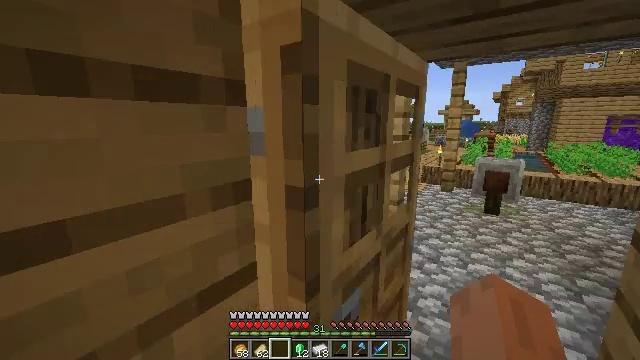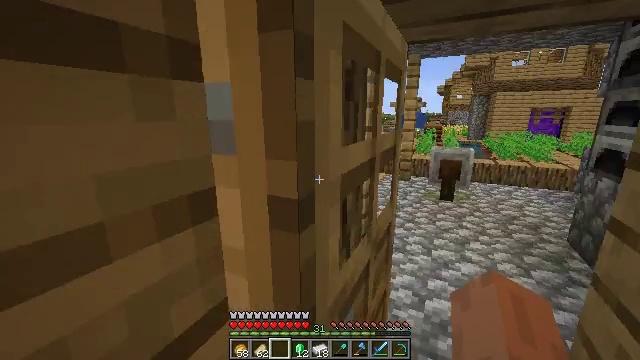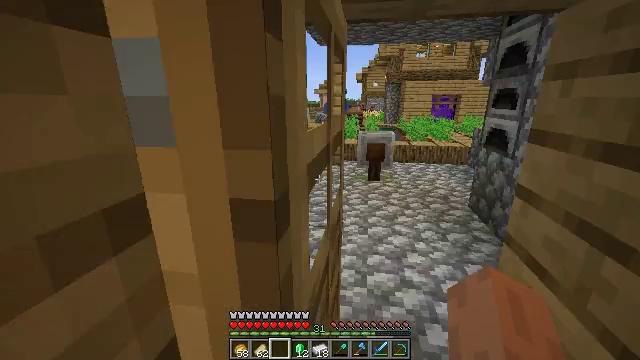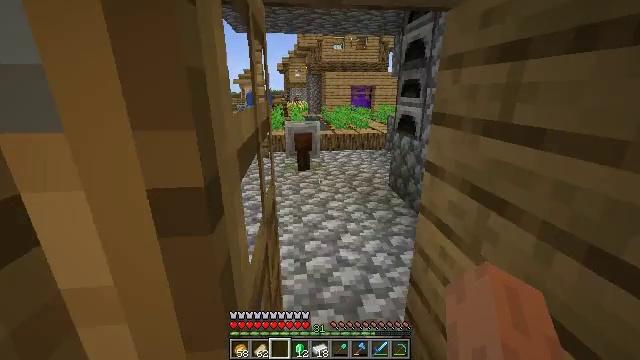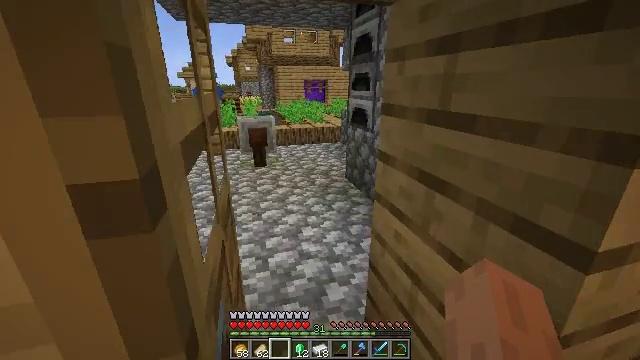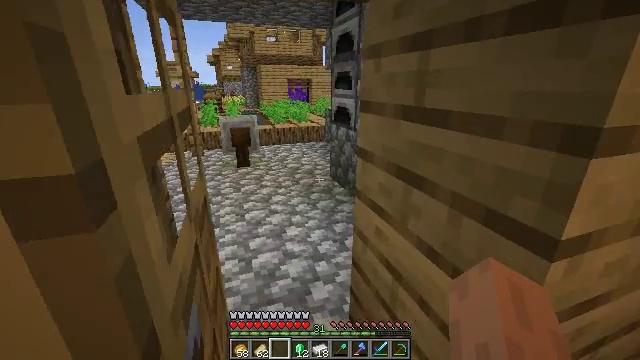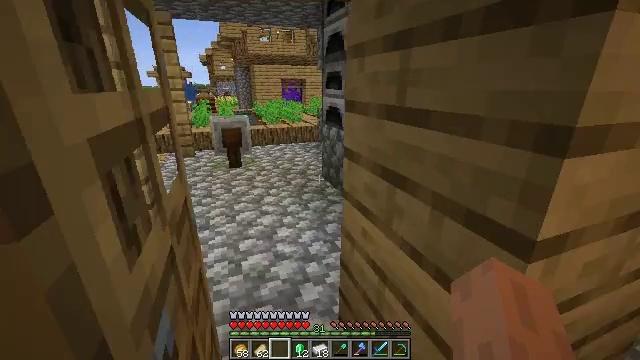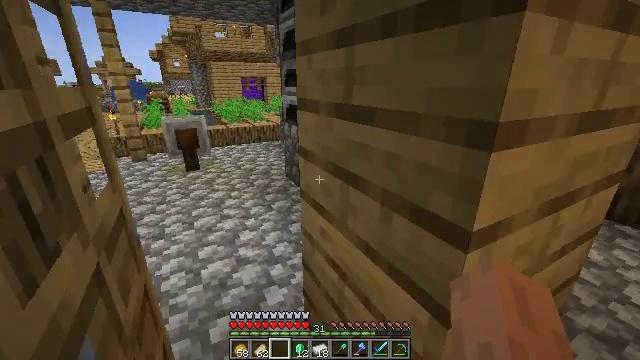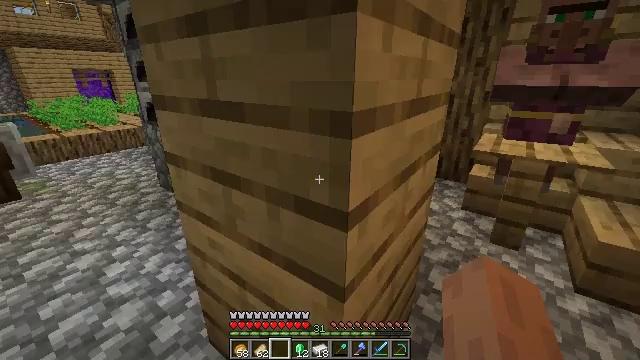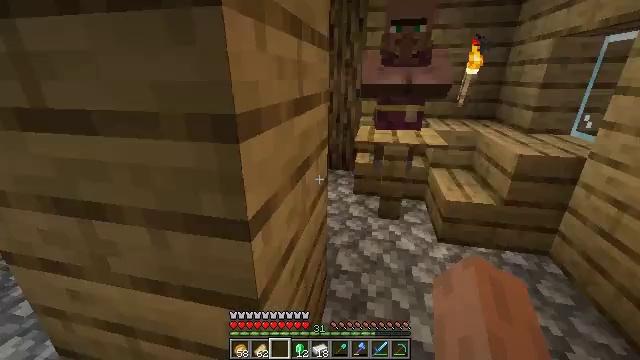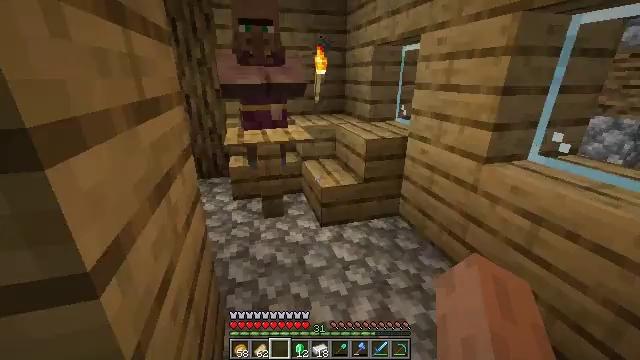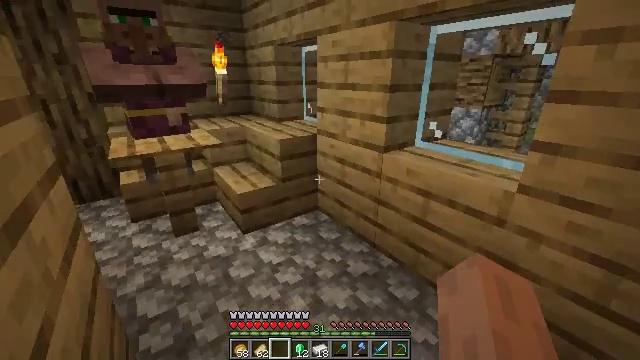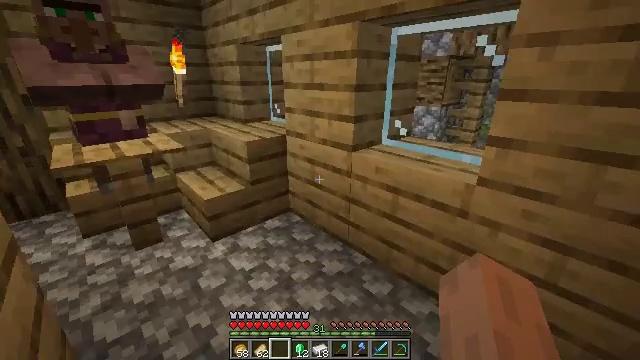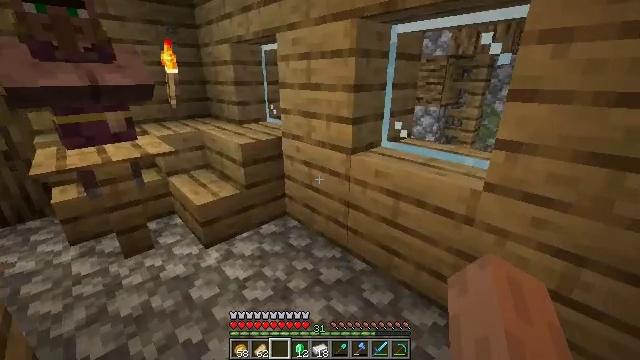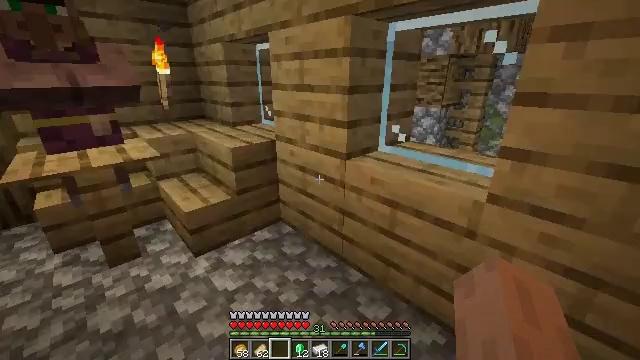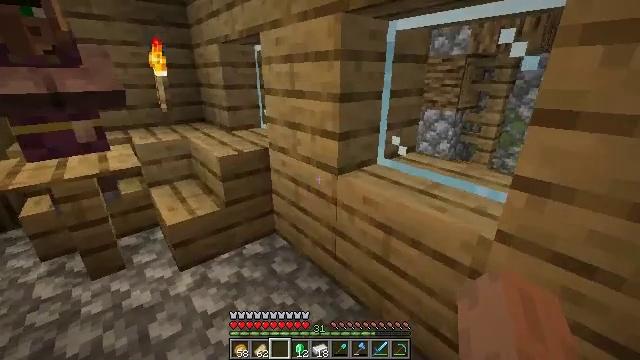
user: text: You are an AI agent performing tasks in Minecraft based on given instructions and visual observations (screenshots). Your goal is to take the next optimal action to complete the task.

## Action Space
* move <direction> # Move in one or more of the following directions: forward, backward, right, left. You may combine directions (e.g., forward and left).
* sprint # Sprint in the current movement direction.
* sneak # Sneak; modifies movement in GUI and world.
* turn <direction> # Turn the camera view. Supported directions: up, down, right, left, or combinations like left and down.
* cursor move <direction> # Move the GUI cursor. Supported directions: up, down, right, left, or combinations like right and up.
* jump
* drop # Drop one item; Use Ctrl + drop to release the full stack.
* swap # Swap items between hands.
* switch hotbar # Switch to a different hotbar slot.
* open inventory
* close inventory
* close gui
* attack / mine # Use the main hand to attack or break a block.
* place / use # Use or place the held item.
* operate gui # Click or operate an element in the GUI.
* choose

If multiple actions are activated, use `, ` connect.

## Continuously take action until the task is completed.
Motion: motion action
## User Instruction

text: Remove the oak fence from its place.
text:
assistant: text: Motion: move forward, turn right and down
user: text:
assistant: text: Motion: move forward, turn right and down
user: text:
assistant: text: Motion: move forward, turn right and down
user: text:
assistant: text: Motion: move forward, turn right and down
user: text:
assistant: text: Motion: move forward, turn right
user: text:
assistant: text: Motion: move forward, turn right
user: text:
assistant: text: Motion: move forward, turn right
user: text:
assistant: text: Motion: turn right and down
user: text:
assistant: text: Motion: turn right
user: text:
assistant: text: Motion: turn right
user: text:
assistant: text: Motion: turn right
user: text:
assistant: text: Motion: move forward, turn right
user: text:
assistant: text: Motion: move forward and move right
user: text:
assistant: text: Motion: move forward and move right
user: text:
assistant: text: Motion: move forward and move right, turn left
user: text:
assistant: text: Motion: move forward and move right, turn left
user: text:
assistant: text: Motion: move right, turn left
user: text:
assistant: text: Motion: turn left
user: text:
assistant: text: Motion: turn left and down
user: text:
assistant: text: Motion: turn left and down
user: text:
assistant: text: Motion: turn left and down
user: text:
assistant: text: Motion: turn left
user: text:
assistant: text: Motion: no_op
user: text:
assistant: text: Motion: no_op
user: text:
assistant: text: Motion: no_op
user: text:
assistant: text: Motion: turn left
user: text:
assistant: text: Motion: turn left
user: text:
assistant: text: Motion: no_op
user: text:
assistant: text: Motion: no_op
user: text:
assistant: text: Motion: move forward and move left